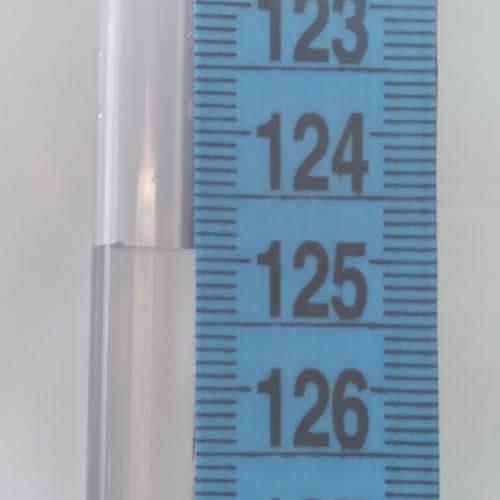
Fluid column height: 124.9 cm